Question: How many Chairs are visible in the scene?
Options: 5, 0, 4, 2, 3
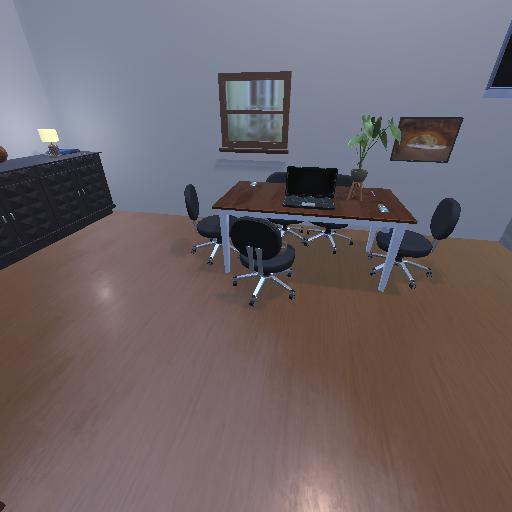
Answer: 5